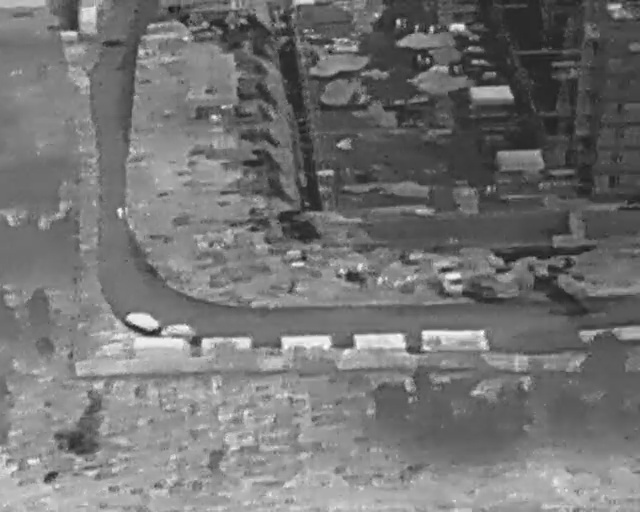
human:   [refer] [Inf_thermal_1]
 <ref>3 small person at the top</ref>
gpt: <box>[[61, 3, 63, 5, 2], [63, 4, 66, 6, 2], [66, 4, 68, 6, 2]]</box>